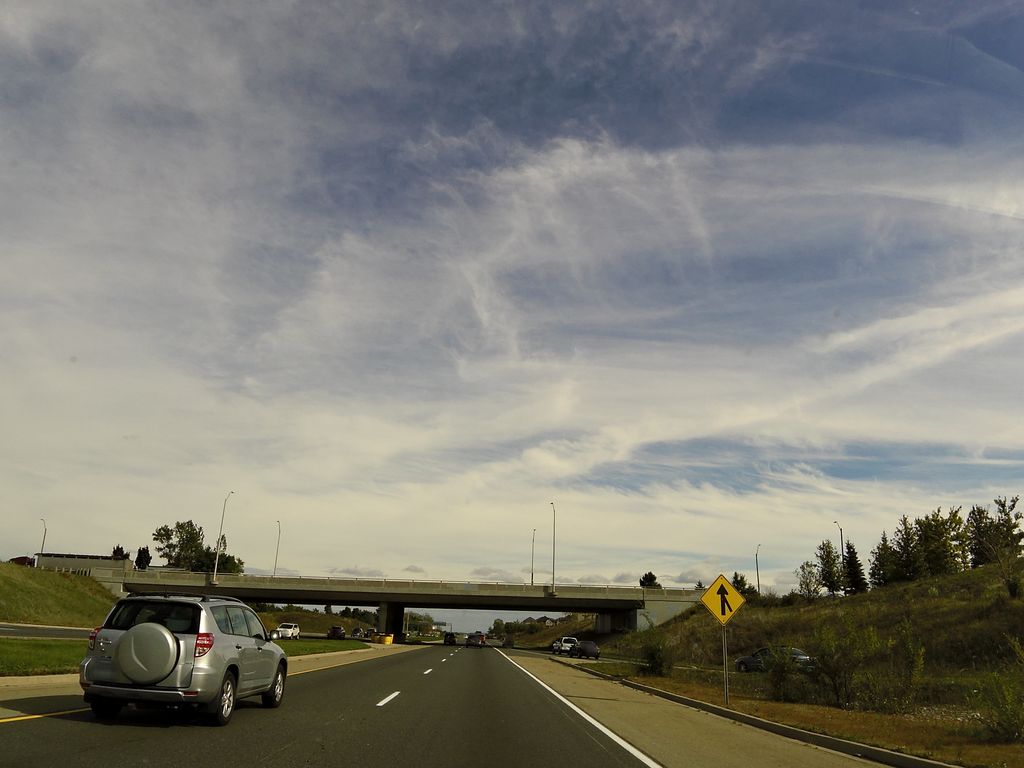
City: hamilton